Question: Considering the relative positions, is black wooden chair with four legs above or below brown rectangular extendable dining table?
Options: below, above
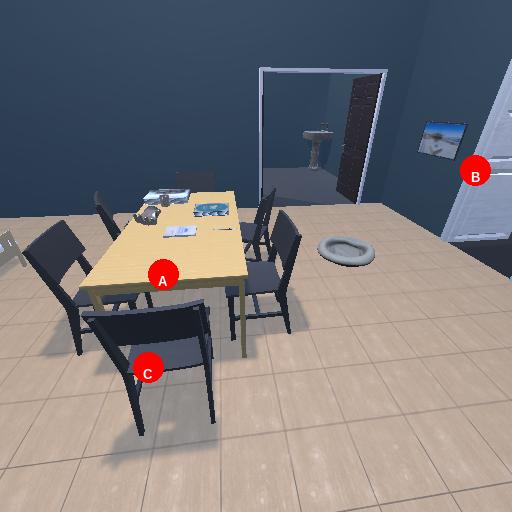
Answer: below